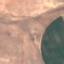
Land use / land cover: AnnualCrop